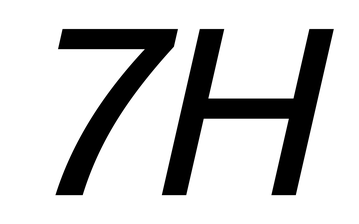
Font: InstrumentSans-Italic_Medium_Italic